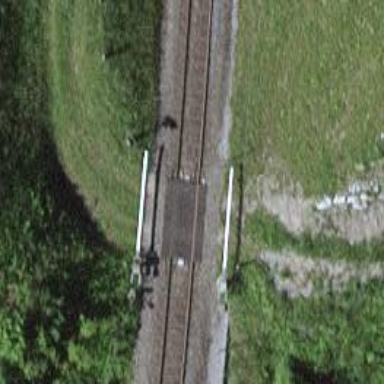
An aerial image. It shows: Level crossing along the railway.